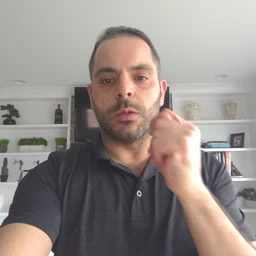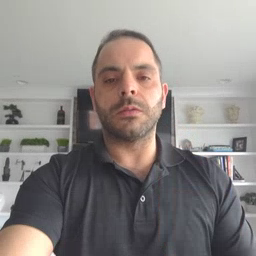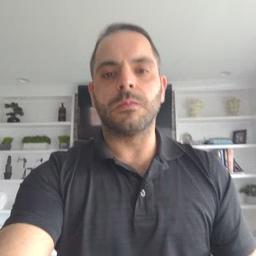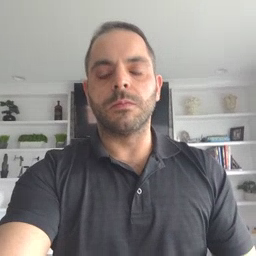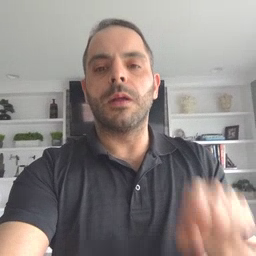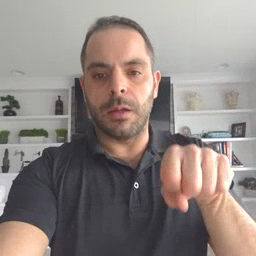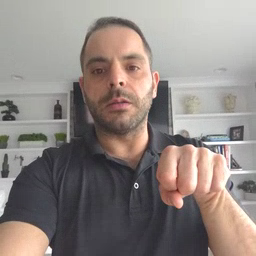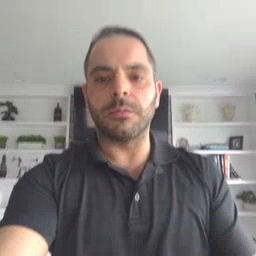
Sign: can